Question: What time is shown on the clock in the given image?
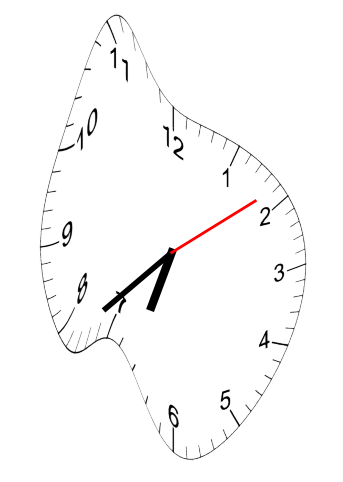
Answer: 06:38:09